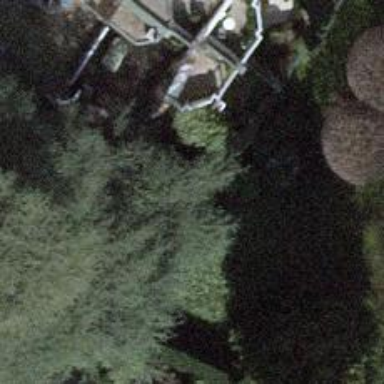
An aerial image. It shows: Driveway tunnel.